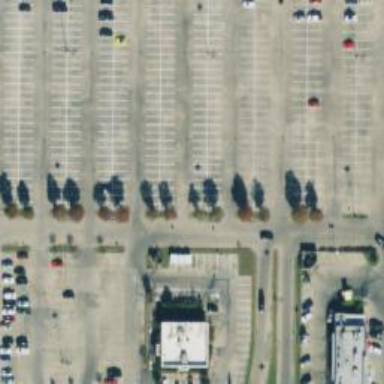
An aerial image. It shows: Parking space is available.